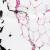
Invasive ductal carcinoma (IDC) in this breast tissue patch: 0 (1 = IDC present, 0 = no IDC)